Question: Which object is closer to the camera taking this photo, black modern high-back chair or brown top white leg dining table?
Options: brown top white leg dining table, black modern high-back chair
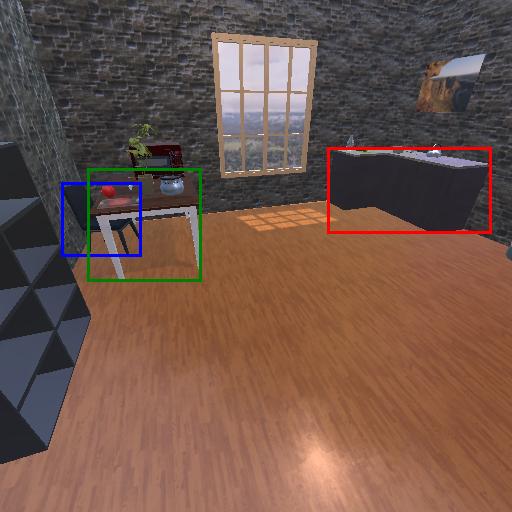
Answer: brown top white leg dining table